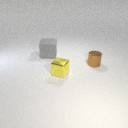
small brown metal cylinder behind small yellow metal cube